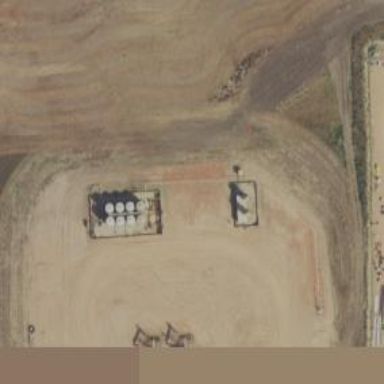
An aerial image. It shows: Storage tank with man-made structure.